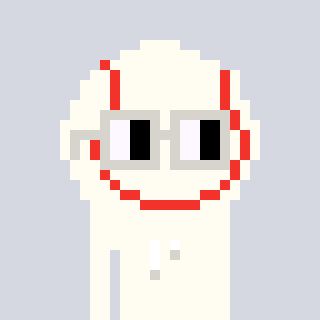
a pixel art character with square light gray glasses, a baseball ball-shaped head and a grayscale-colored body on a cool background